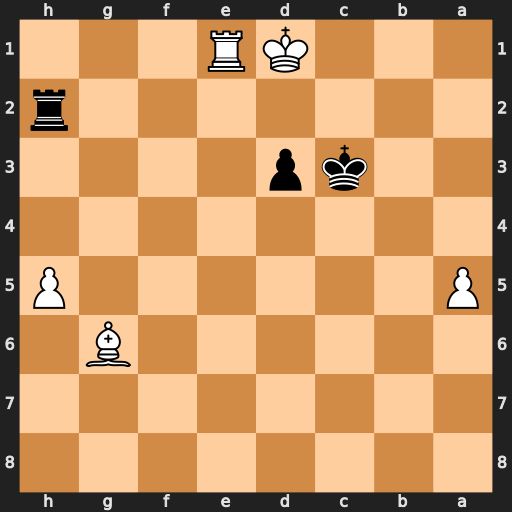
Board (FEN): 8/8/6B1/P6P/8/2kp4/7r/3KR3
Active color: b
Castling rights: -
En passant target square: -
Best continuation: Ra2 Bxd3 Kxd3 Kc1 Ra1+ Kb2 Rxe1